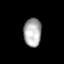
Tissue: lung
Cell type: Epithelial cells
Senescence score: 0.1417
Nuclear area (px): 492
Mean DAPI intensity: 172.811